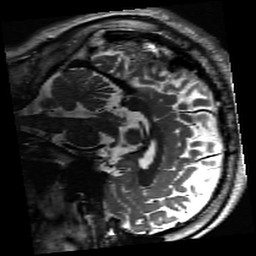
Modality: inplaneT2
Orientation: sagittal